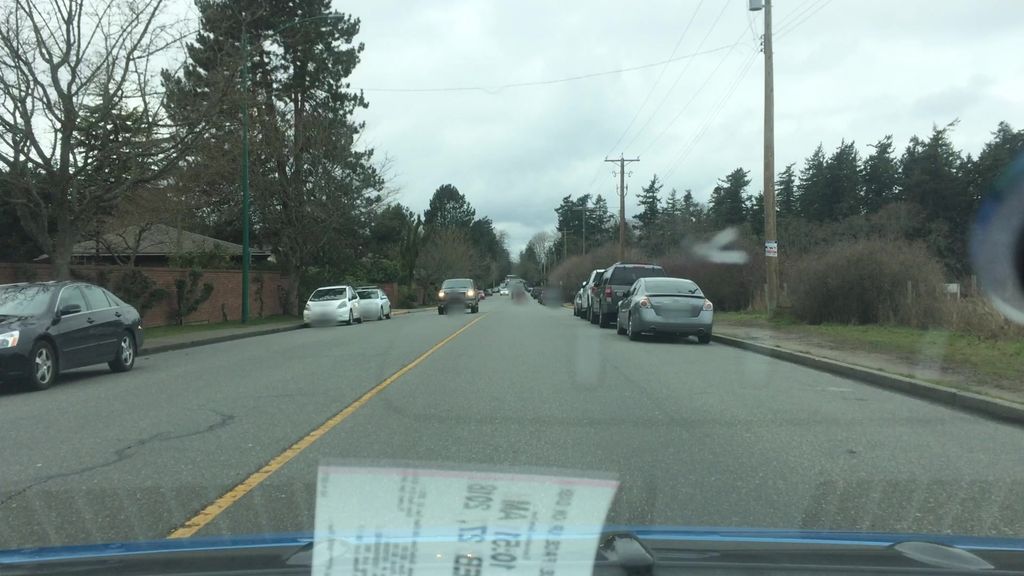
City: victoria